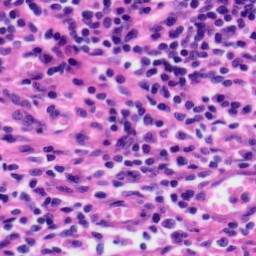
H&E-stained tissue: Tonsil